Aerial crown-view tile of a tropical tree (Barro Colorado Island, Panama), acquired 20240813:
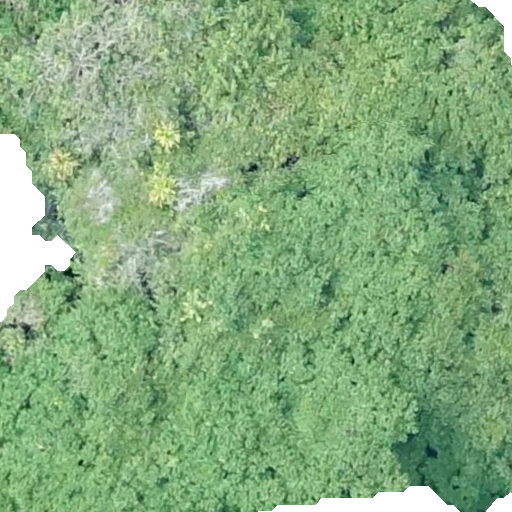
Species: Tachigali panamensis
GBIF accepted scientific name: Tachigali panamensis
Crown area: 510.442 m²